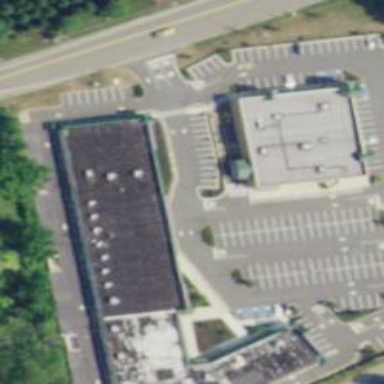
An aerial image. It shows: Fitness center located in leisure land.